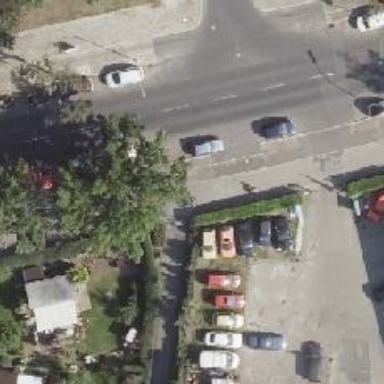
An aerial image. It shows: Compacted footway.